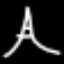
Label: The Eiffel Tower